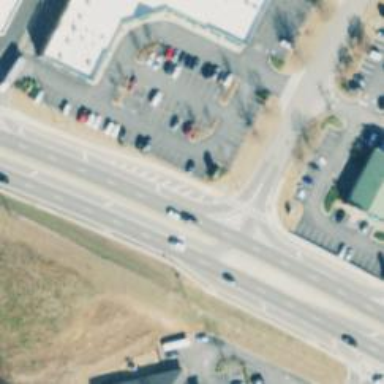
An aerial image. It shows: Marked road crossing.